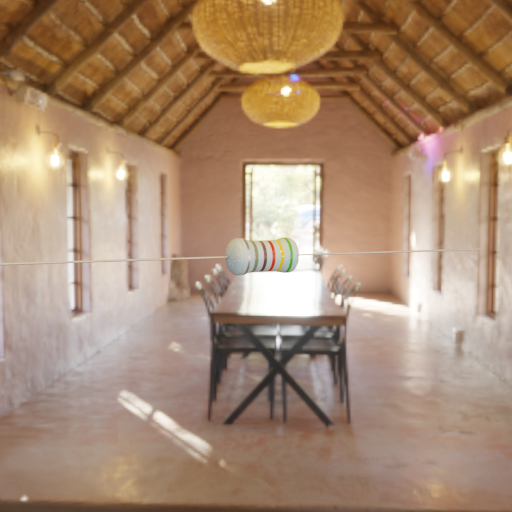
Resistor colour bands (in order): silver, gray, brown, red, yellow, green